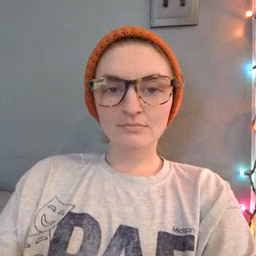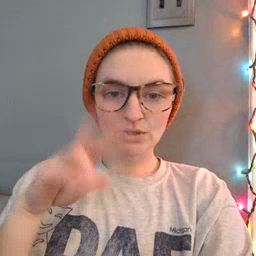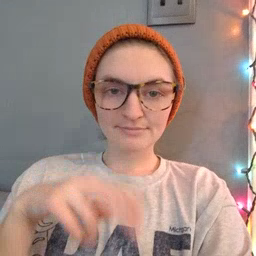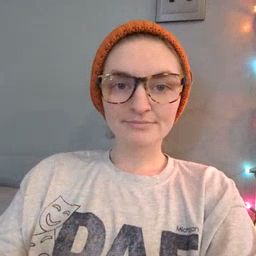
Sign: read